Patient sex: M
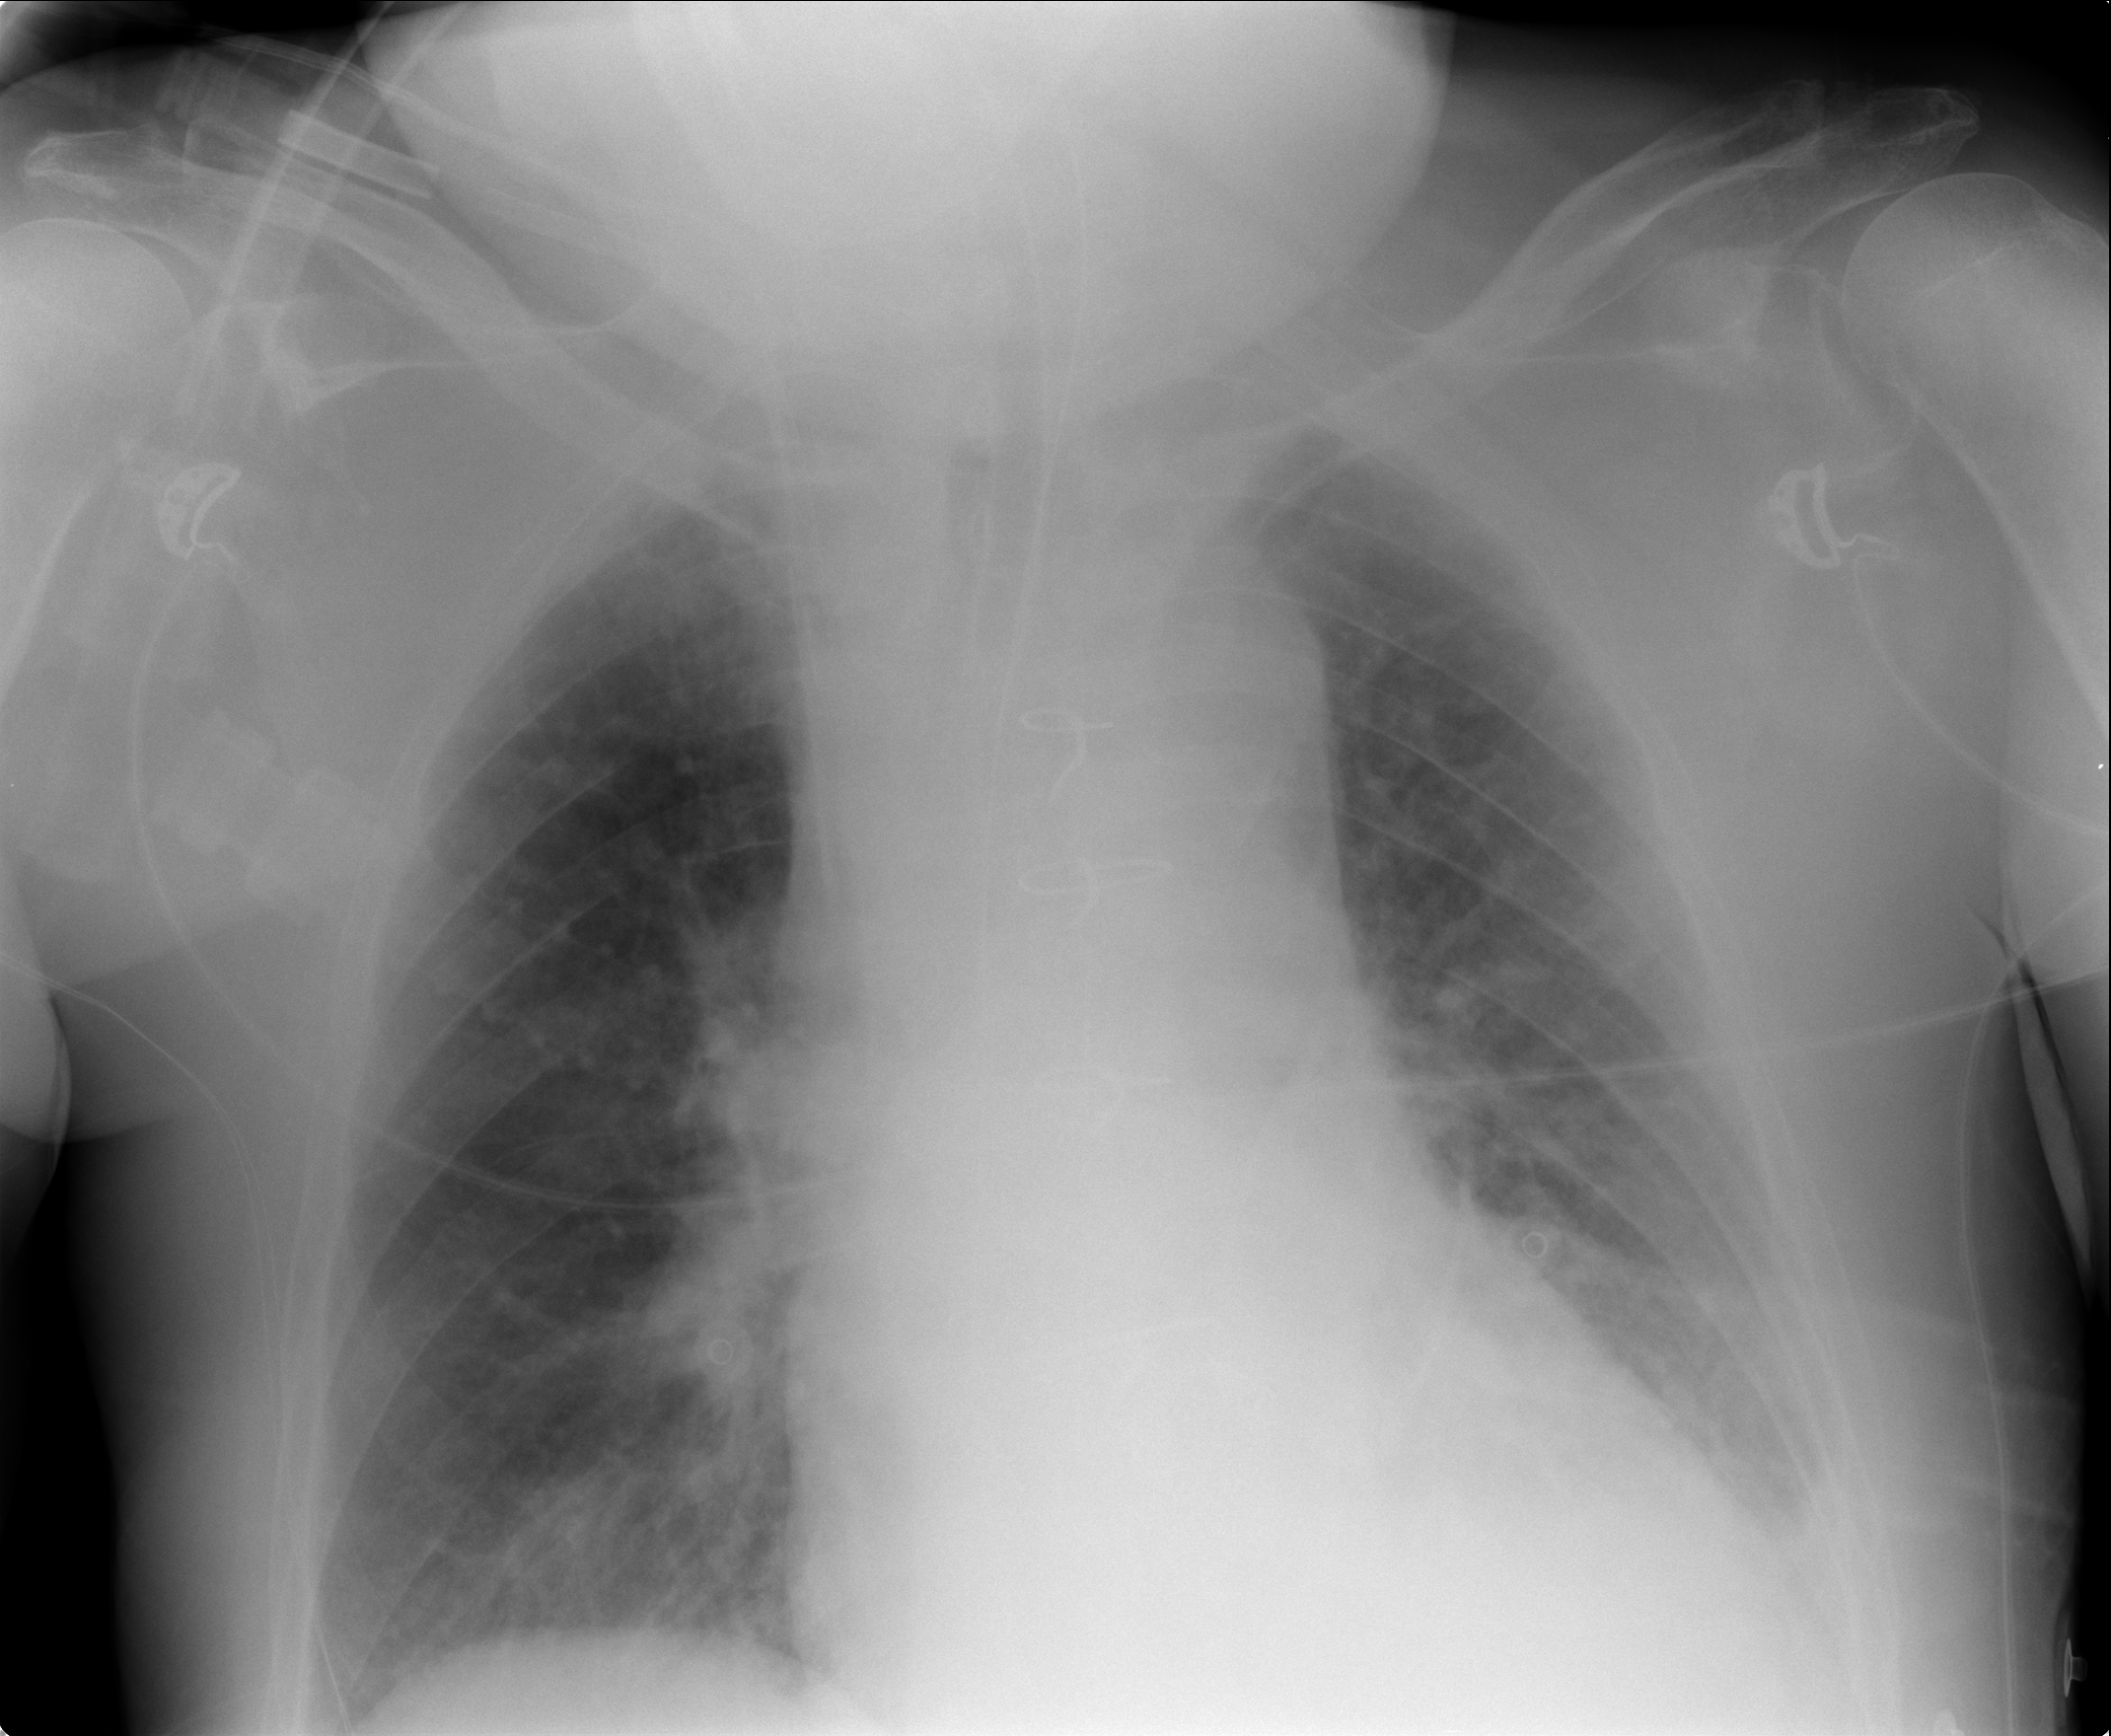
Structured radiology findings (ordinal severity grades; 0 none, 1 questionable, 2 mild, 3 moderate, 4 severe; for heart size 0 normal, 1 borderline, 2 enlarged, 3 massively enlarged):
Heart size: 1
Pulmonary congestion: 2
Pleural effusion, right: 0
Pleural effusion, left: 2
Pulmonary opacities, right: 0
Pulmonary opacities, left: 0
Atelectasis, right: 2
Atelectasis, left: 2